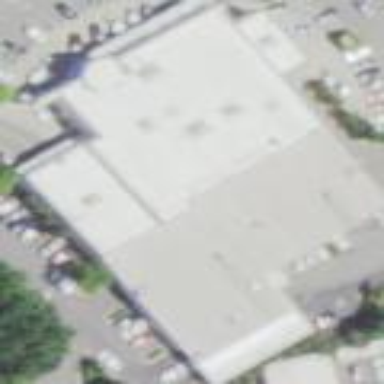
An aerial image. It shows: Shop that sells cars.